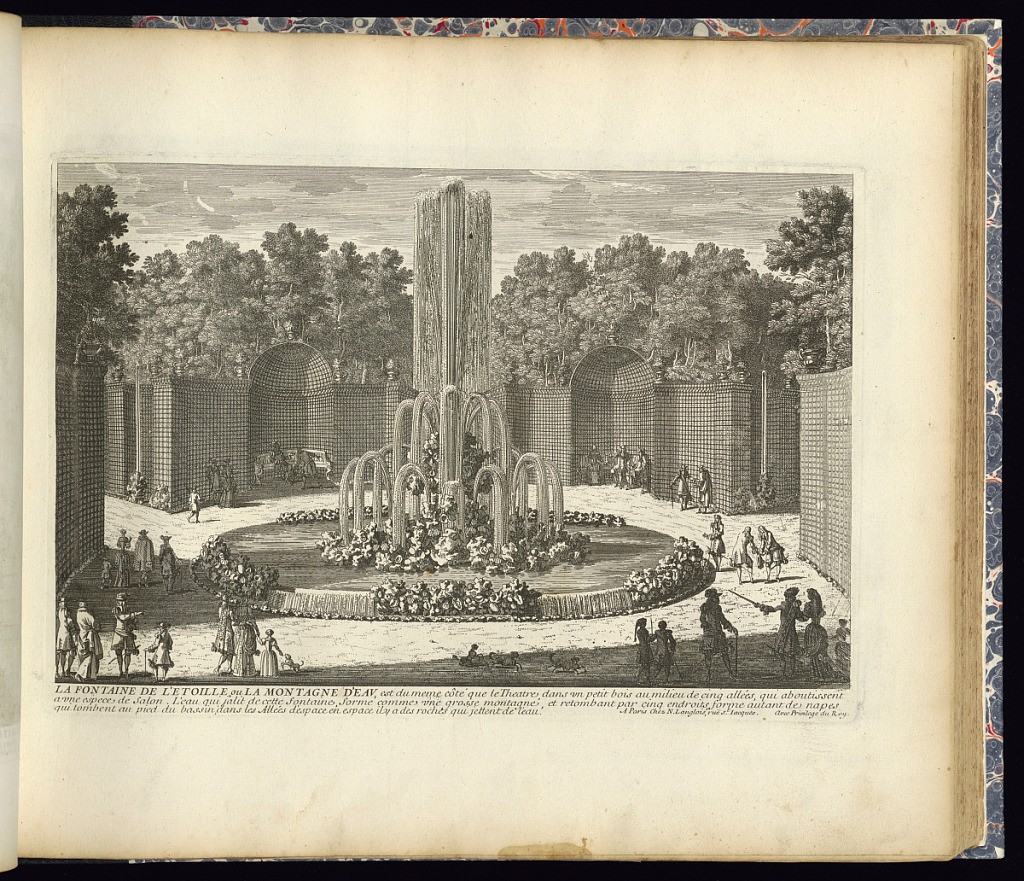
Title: LE FONTAINE DE L’ETOILLE ou LA MONTAGNE D’EAU
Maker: Adam Perelle, French, 1638 – 1695
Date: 1671–1703
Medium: Etching on laid paper
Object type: Print
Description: A view of a large fountain within a circular basin featuring sculpted rocks and cascading jets of water within the gardens at Versailles. Framed within trellis walls with benches in arched niches, topped with planted vase finials, and trees beyond. Figures (courtiers) throughout. The plate is titled with a description.